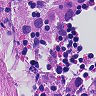
Metastatic tissue present: yes